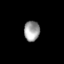
Tissue: skin
Cell type: Epithelial cells
Senescence score: 0.2839
Nuclear area (px): 309
Mean DAPI intensity: 157.091